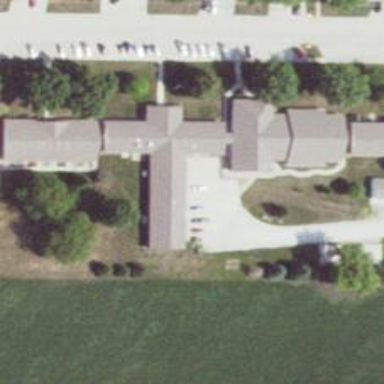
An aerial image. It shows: Nursing home.